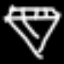
Label: diamond